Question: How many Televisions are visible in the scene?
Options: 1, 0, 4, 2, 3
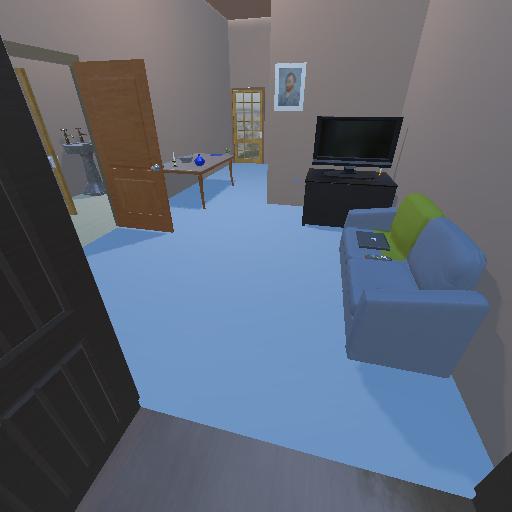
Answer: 1